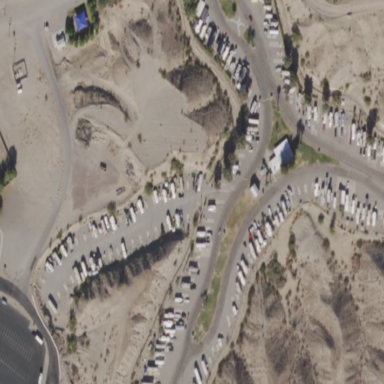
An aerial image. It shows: Caravan site with sanitary dump station available.